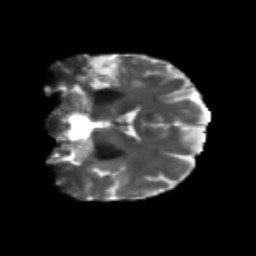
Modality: T2w
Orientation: coronal
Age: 59
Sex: female
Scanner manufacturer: siemens
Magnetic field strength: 3 T
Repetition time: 5.47 s
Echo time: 0.0854 s